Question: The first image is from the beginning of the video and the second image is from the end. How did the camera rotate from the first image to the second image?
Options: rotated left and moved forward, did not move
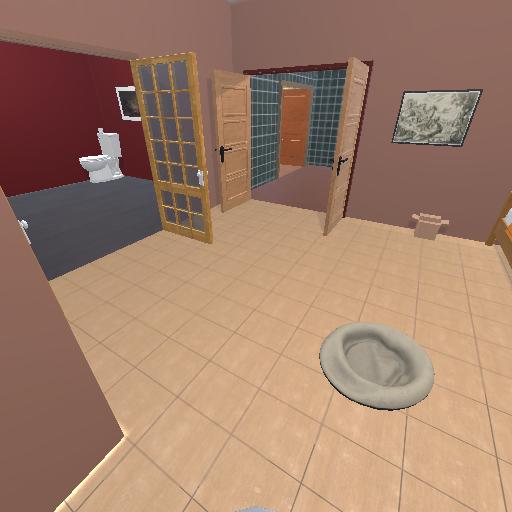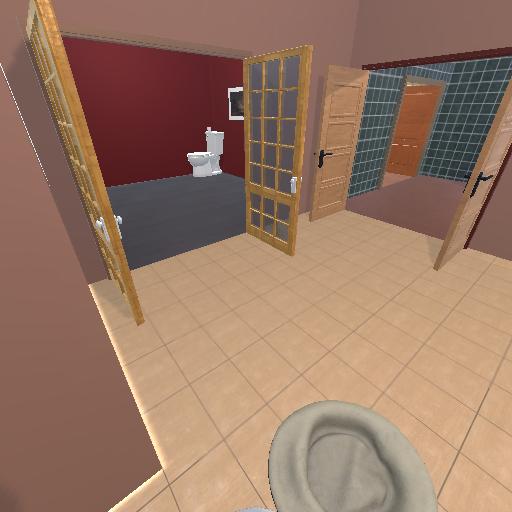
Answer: rotated left and moved forward